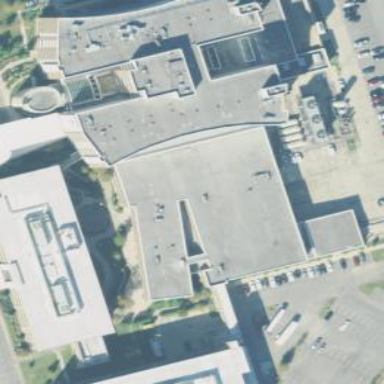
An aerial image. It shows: Hospital building.